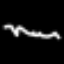
Label: squiggle